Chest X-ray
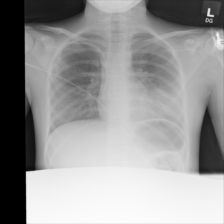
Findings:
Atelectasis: negative
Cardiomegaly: negative
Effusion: negative
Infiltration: positive
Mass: positive
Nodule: negative
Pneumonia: negative
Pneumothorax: negative
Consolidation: negative
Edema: negative
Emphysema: negative
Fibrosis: negative
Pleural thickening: negative
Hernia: negative